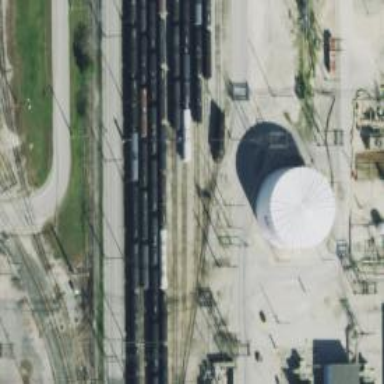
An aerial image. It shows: Railway yard.